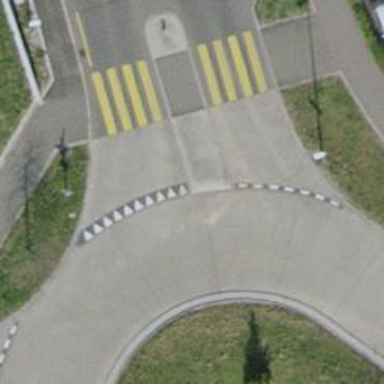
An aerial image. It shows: Secondary road with asphalt surface and separate sidewalk.